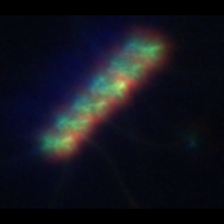
Taxon: Chaetoceros
Group: Diatoms